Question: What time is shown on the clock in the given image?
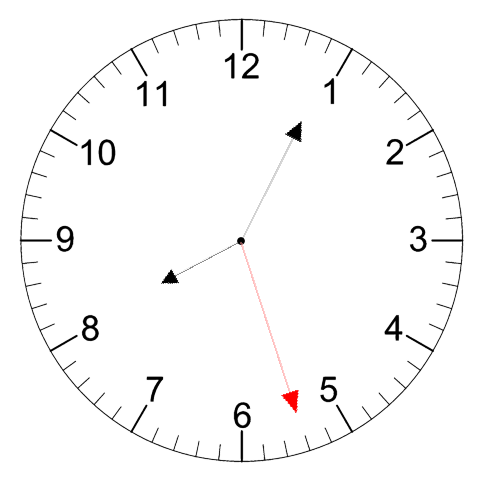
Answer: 08:04:27